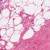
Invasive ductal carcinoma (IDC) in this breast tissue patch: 0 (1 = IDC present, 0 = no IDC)